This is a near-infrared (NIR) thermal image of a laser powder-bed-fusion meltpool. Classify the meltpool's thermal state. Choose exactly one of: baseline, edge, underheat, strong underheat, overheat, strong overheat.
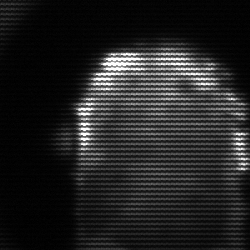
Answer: baseline